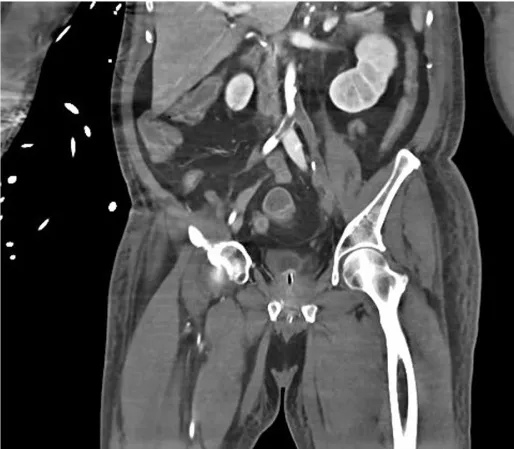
(b) CT angiography, red arrow displaying significant occlusion aortic bifurcation and left common iliac artery.
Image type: radiology (ct)